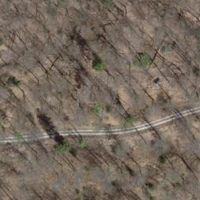
EUNIS habitat code: 41
Species observed at this site:
Euphorbia cyparissias